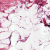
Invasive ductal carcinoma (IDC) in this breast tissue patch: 0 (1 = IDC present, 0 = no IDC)